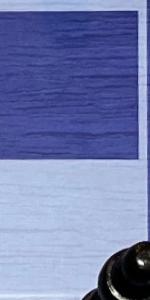
Label: Empty